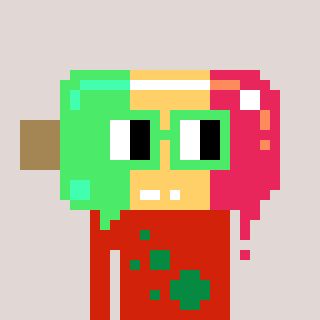
a pixel art character with square light green glasses, a icepop-shaped head and a red-colored body on a warm background